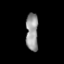
Tissue: lung
Cell type: T cells
Senescence score: 0.7507
Nuclear area (px): 457
Mean DAPI intensity: 149.212